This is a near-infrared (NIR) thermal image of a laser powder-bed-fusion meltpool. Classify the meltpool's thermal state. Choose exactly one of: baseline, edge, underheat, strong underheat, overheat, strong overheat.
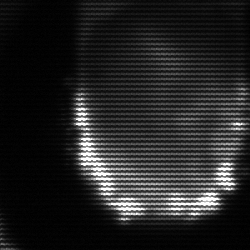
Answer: baseline